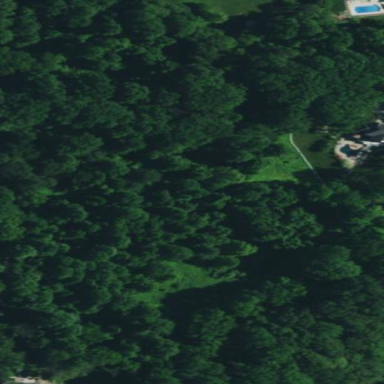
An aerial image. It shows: Path.